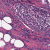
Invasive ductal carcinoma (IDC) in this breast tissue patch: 0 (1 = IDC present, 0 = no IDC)